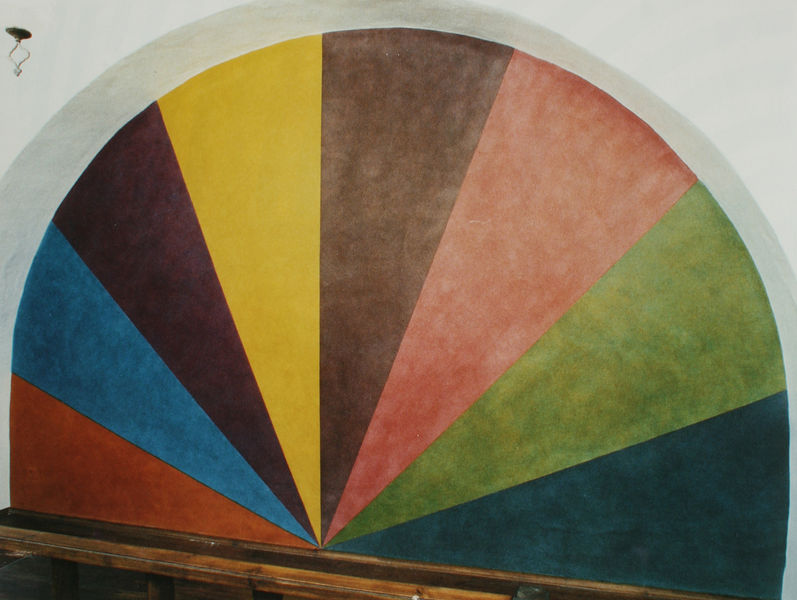
Titel: Installation Paparella Residence, Spoleto - Eight equal colored parts of a semicircular wall
Künstler: Sol Lewitt
Standort: Bari
Institution: Privatsammlung
Schlagwörter: blau, weiß, gelb, grün, braun, bunt, holz, licht, orange, türkis, rot, fächer, wand, rosa, kreis, oval, rund, ecke, bogen, farben, formen, lila, violett, wandmalerei, tor, foto, fotografie, segment, nische, halbkreis, ecken, dreiecke, rundung, frabe, winkel, regenbogen, lünette, aufgeteilt, torte, keil, keile, diagramm, spektrum, farbkreis, farbspektrum, russischgrün, tortendiagramm